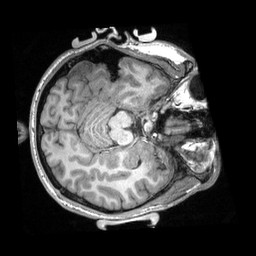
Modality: T1w
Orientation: axial
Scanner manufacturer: siemens
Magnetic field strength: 3 T
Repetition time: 2.3 s
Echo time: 0.00308 s